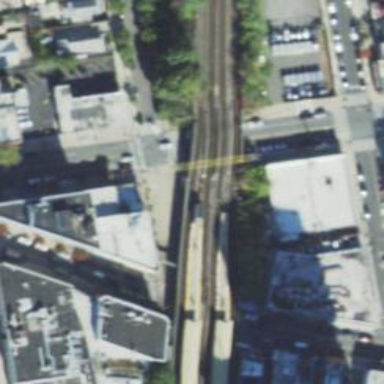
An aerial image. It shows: Bridge with electrified rail.